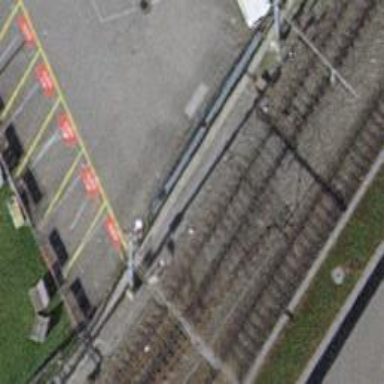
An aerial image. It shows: Single railway track with electrification through contact line.